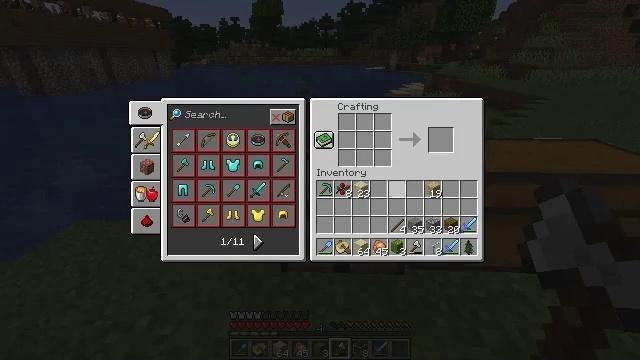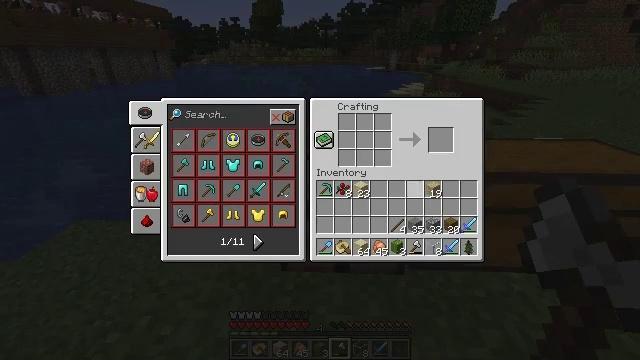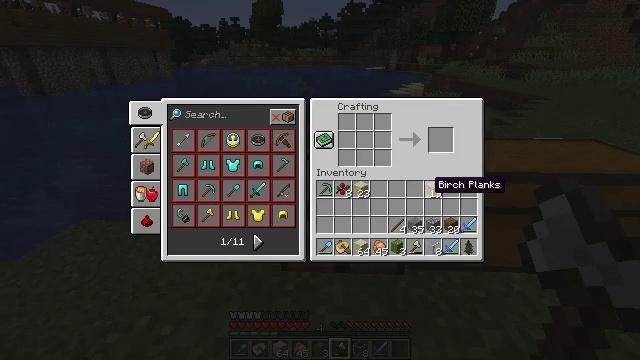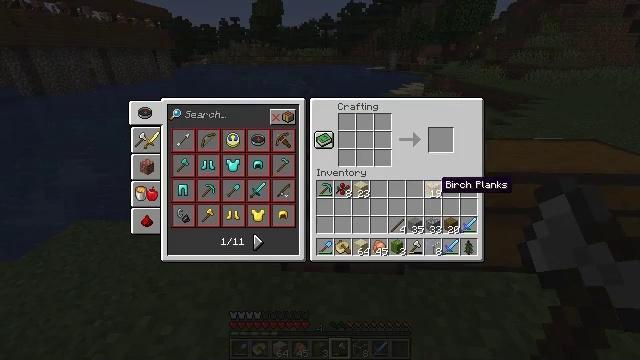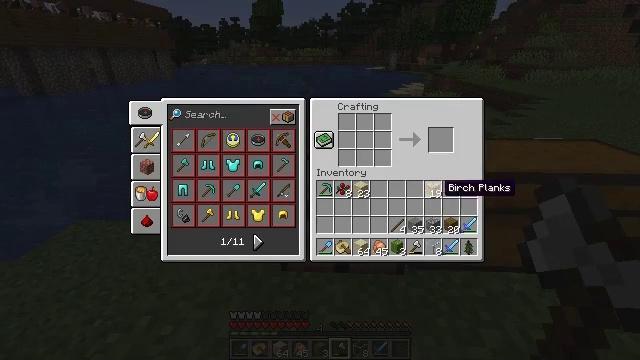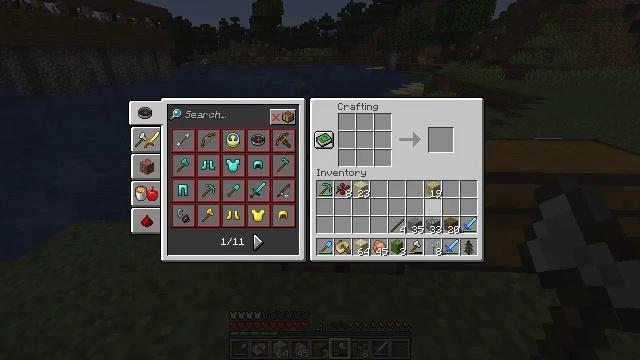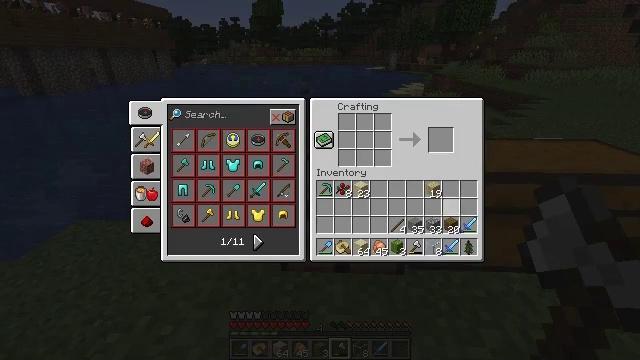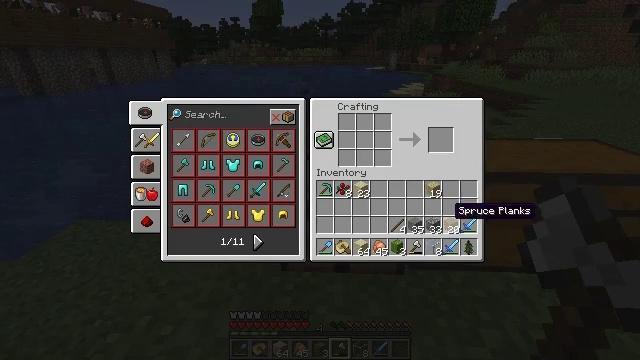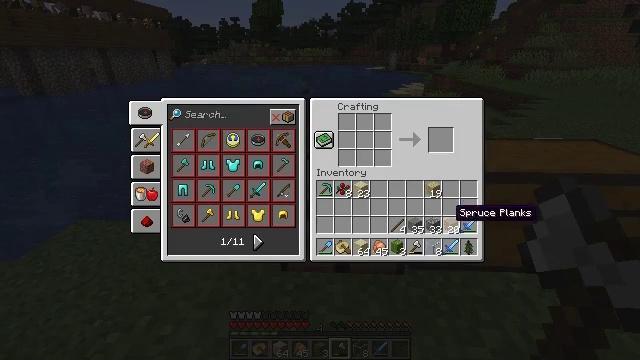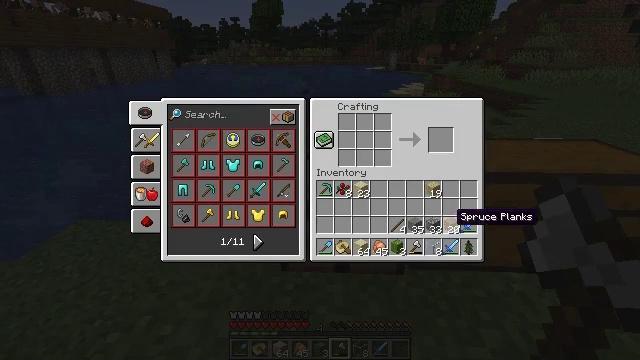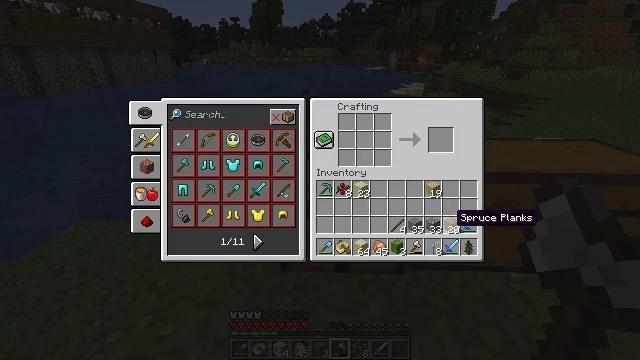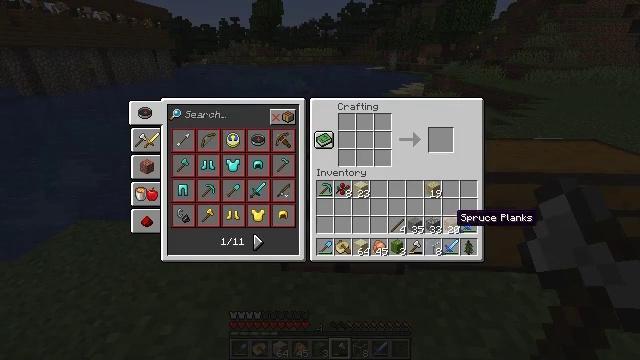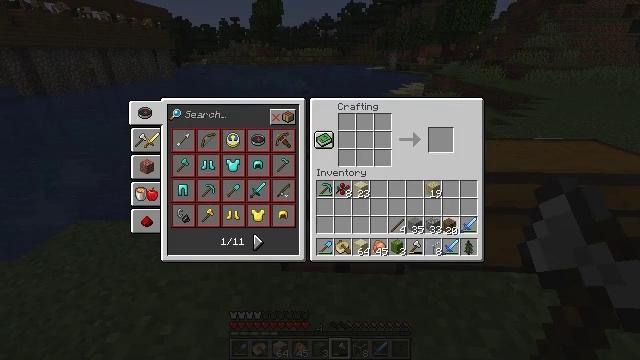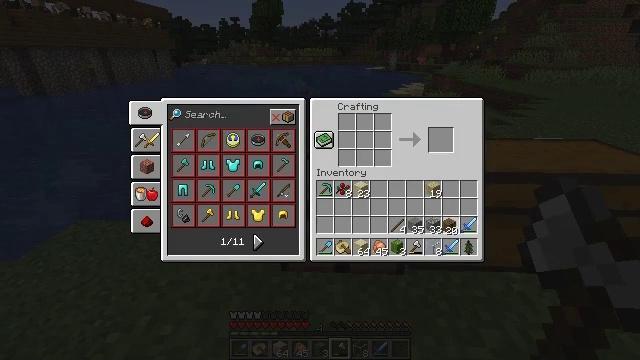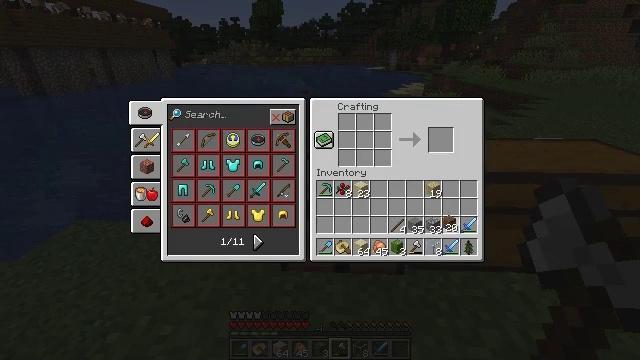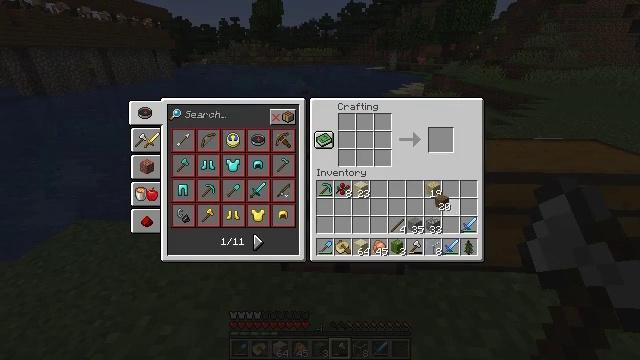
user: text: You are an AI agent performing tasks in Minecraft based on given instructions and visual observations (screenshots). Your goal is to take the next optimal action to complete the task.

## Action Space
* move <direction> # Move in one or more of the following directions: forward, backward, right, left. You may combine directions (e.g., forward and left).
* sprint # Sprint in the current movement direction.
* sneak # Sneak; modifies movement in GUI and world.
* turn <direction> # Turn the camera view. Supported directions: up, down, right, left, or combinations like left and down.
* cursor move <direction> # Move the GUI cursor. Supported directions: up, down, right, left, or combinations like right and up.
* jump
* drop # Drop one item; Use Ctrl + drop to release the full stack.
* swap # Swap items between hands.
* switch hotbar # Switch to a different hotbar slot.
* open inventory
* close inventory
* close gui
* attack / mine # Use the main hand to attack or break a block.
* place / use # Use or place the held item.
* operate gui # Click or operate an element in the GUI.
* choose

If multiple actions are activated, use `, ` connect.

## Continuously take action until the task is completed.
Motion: motion action
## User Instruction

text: Open the crafting table and craft a spruce sign.
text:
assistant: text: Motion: cursor move right
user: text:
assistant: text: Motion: cursor move right
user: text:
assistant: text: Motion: no_op
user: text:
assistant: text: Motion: no_op
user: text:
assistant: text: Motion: no_op
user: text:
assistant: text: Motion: cursor move down
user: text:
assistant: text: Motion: no_op
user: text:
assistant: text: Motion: no_op
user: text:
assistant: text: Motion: no_op
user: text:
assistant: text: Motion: no_op
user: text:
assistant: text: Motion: no_op
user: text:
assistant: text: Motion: operate gui
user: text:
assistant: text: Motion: operate gui
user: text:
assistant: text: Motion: operate gui
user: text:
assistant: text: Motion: cursor move up
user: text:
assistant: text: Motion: cursor move left and up
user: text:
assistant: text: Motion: cursor move left and up
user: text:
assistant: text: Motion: cursor move left
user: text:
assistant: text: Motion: no_op
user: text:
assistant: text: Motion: no_op
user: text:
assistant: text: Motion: no_op
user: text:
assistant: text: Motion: no_op
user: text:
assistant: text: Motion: no_op
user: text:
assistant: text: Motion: no_op
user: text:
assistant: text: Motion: no_op
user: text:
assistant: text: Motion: no_op
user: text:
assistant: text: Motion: no_op
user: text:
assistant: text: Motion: choose
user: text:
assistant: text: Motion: choose
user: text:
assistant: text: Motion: choose